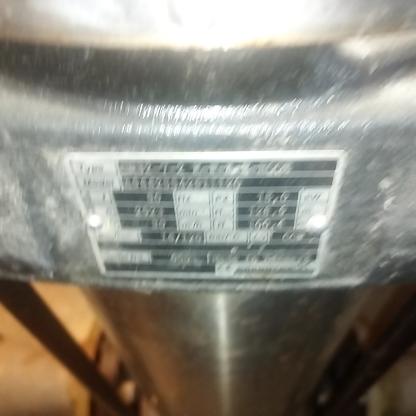
Klasa: tabliczka-znamionowa